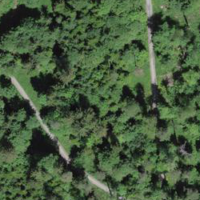
EUNIS habitat code: 43
Species observed at this site:
Pinus strobus